Interaction volume radius: 5 \u00c5
Interaction volume height: 40 \u00c5
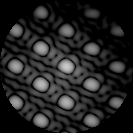
Disorder parameter: 0.01775